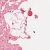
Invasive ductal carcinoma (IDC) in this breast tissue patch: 0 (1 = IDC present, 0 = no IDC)